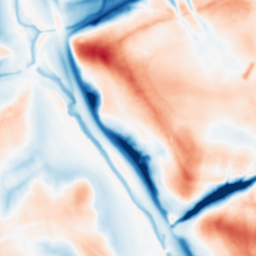
Category: multiscale
Decomposition family: dog_multiscale
Decomposition parameters: sigma_ratio: 2
n_scales: 4
base_sigma: 1
Upsampling method: cubic_mitchell
Upsampling parameters: scale: 4
Upsampling scale: 4